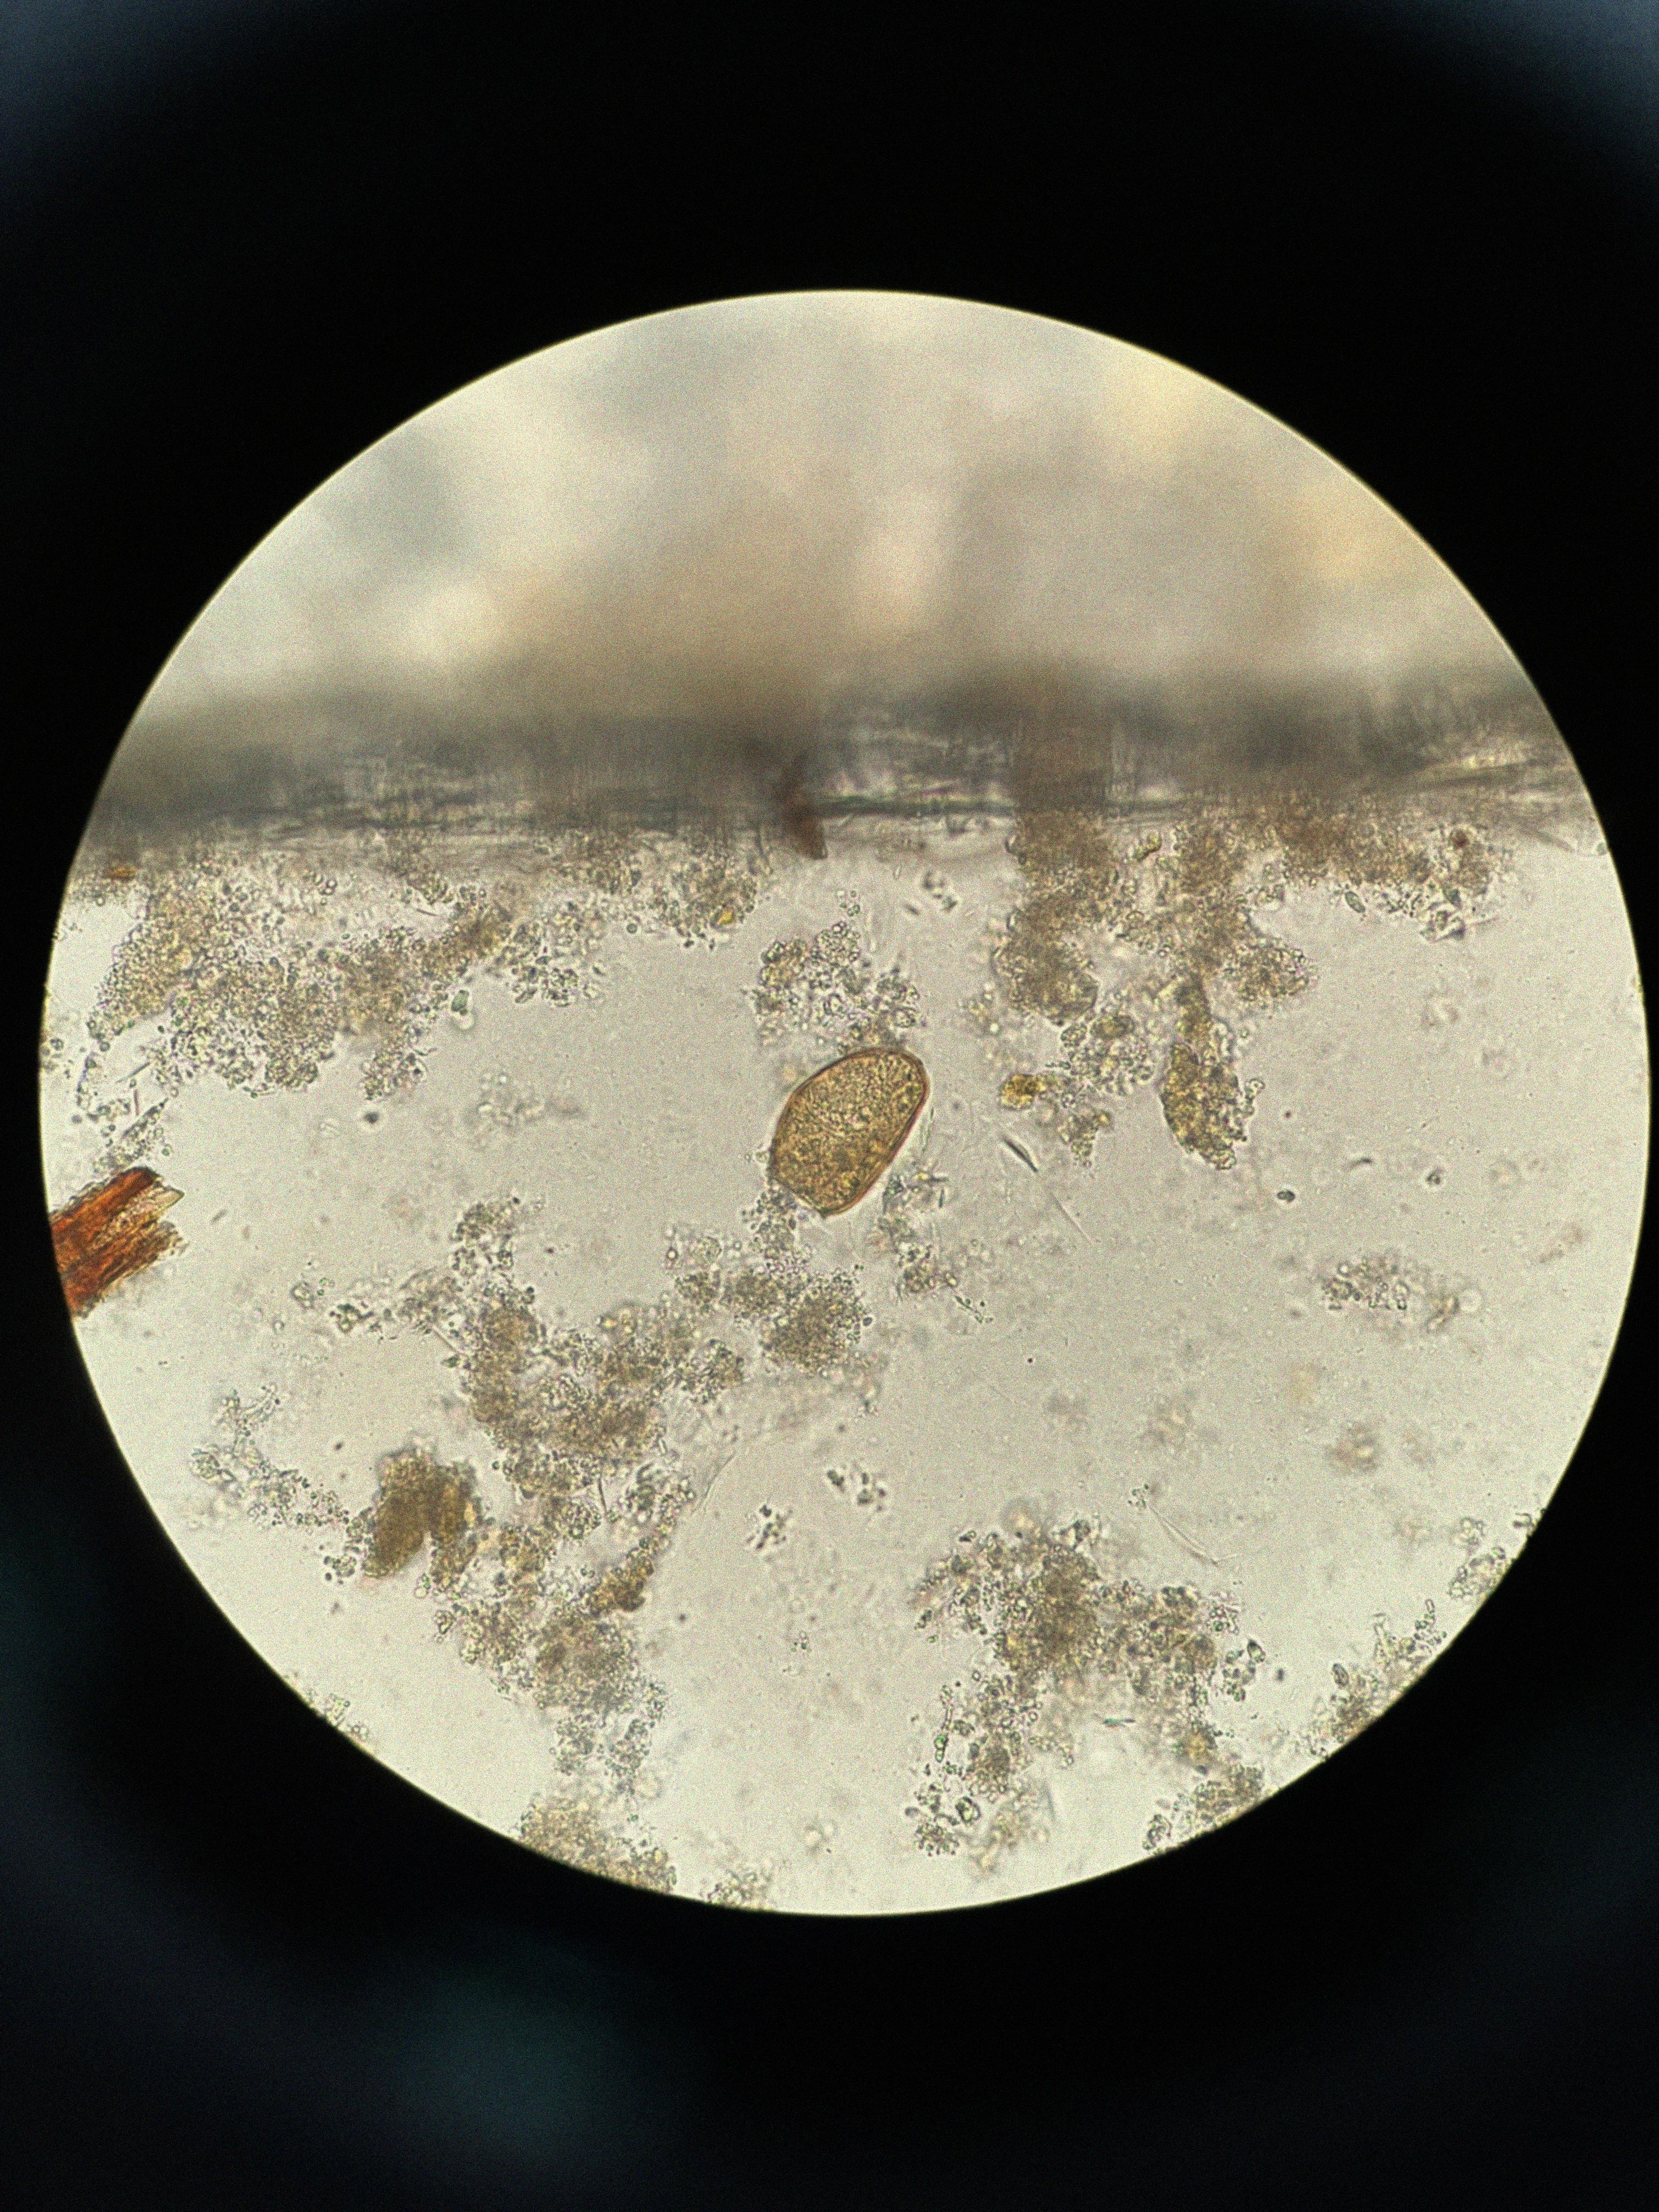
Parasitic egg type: Paragonimus spp